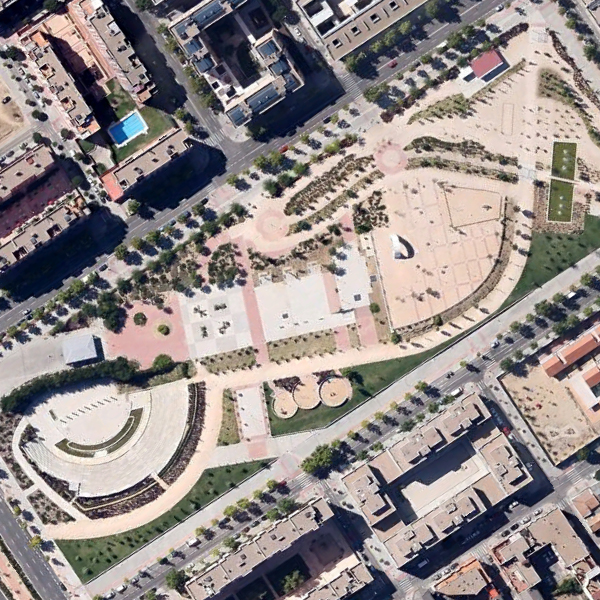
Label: Square